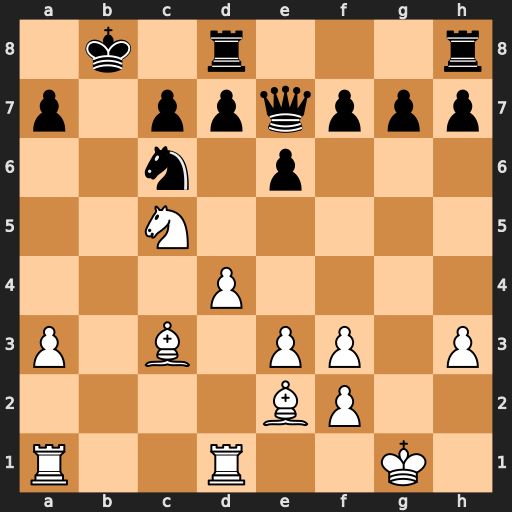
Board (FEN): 1k1r3r/p1ppqppp/2n1p3/2N5/3P4/P1B1PP1P/4BP2/R2R2K1
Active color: w
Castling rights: -
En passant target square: -
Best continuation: Ba6 Qxc5 dxc5